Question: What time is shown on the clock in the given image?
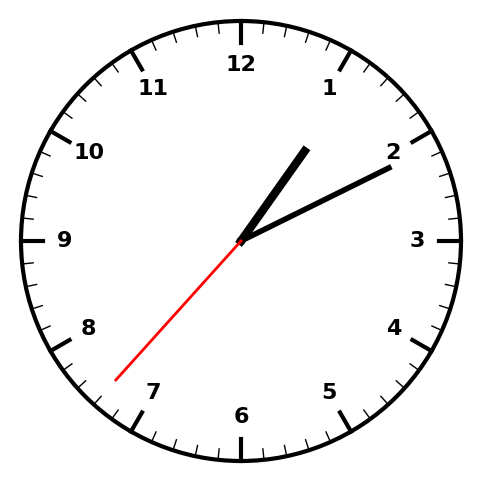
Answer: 01:10:37